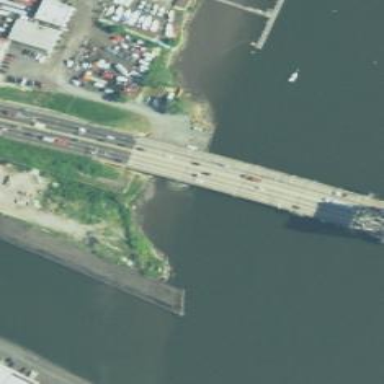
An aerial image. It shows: Bridge crossing over highway trunk expressway.